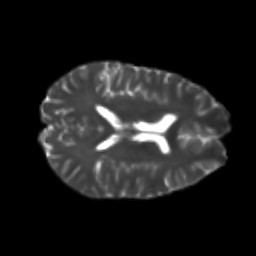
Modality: T2w
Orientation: axial
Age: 21
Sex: male
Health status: healthy
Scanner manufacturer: philips
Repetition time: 7.389 s
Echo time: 0.08599 s